Question: Count the number of objects in the diagram.
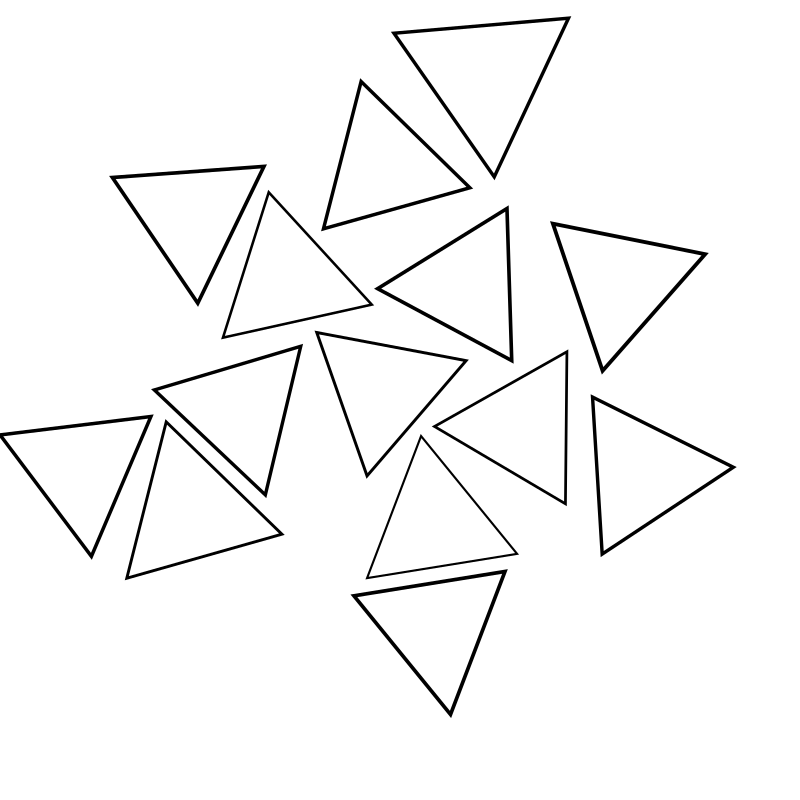
Answer: 14